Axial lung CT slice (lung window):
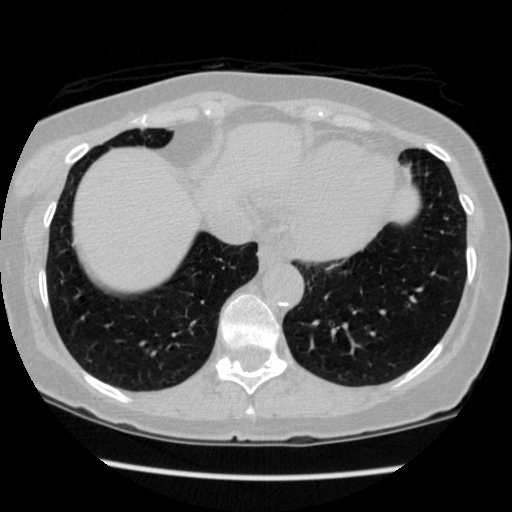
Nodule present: no